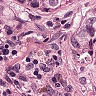
Metastatic tissue present: yes